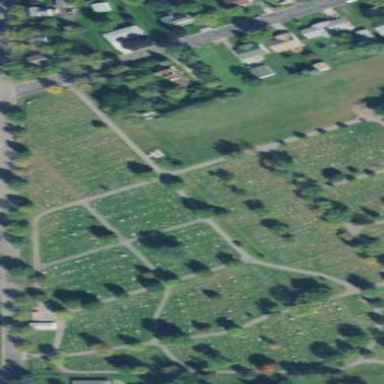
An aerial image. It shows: Cemetery.